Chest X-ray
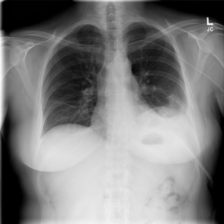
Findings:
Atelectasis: negative
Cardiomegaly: negative
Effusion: positive
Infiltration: negative
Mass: negative
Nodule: negative
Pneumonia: negative
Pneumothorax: negative
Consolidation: negative
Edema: negative
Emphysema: negative
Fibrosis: negative
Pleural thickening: negative
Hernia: negative